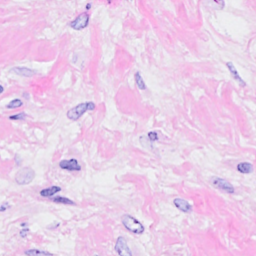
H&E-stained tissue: Breast